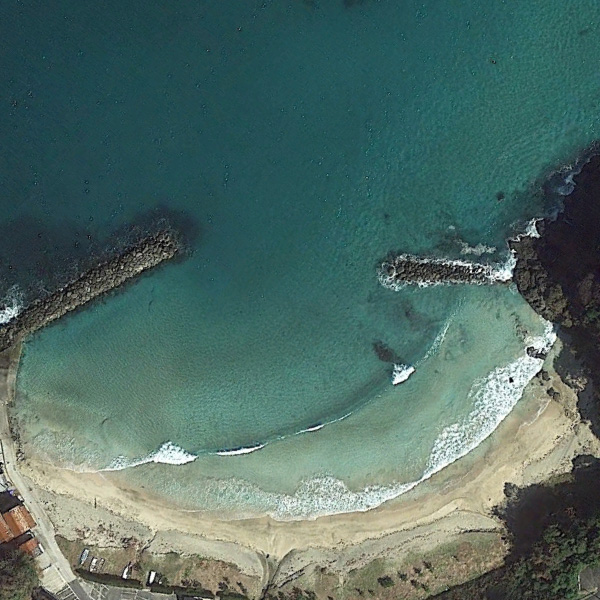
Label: Beach